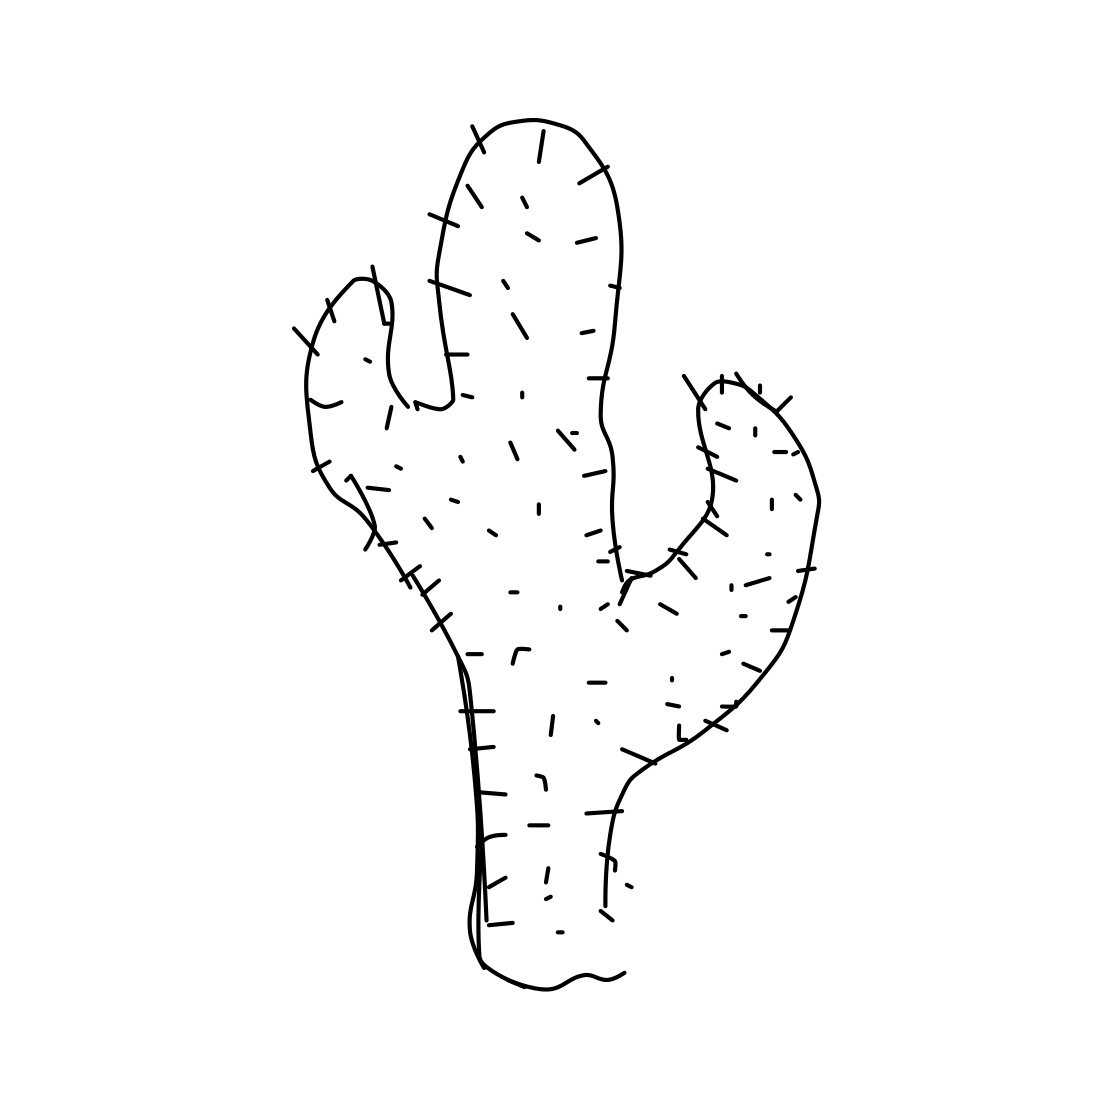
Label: cactus